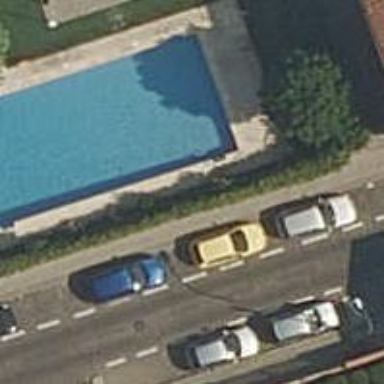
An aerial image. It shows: Swimming pool area designated for leisure and sports activities.